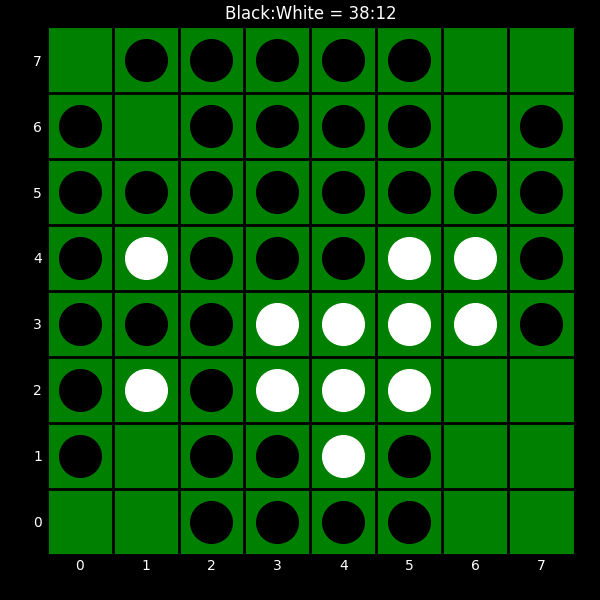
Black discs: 38
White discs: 12